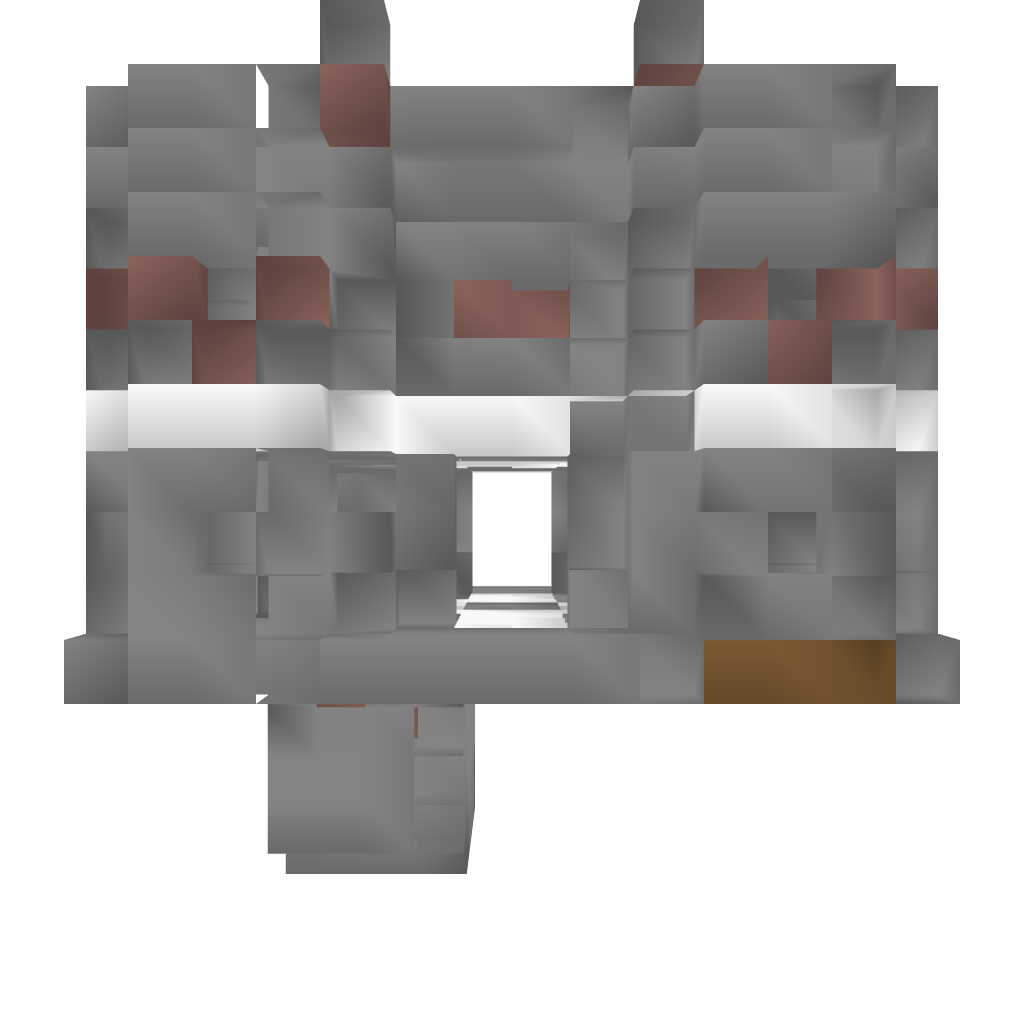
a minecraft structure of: PvP Tower [White] 13 blocks high 1 line of white blocks in the middle of the structure